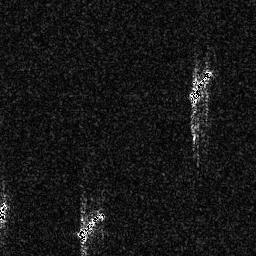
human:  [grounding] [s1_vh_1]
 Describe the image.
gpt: In the satellite image, there is  <ref>1 medium ship </ref> <box>[[29, 81, 41, 93, 0]]</box> located at bottom,  <ref>1 medium ship </ref> <box>[[72, 26, 83, 40, 0]]</box> located at right.